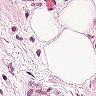
Metastatic tissue present: no